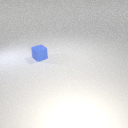
small blue rubber cube